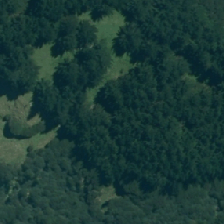
Land cover: harvested_forest